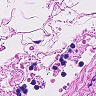
Metastatic tissue present: no